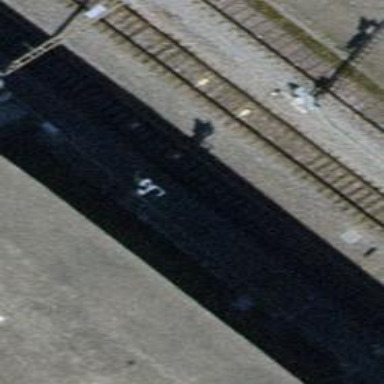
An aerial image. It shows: Railway signal.